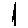
Label: line